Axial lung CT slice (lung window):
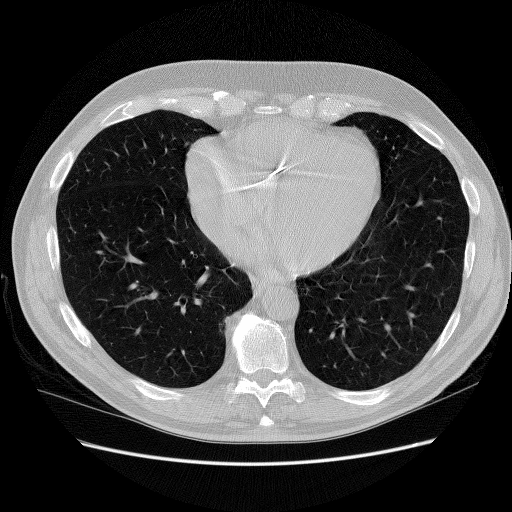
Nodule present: no